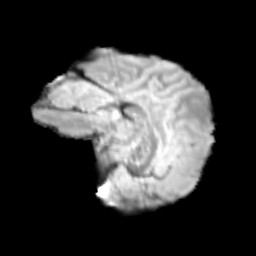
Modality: T2w
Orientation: sagittal
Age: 13
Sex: female
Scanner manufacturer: siemens
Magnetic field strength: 3 T
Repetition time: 3.8 s
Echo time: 0.07 s